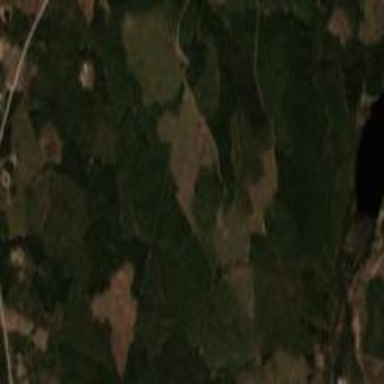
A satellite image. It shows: Mixed leaf-type forest area.